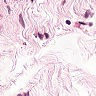
Metastatic tissue present: no